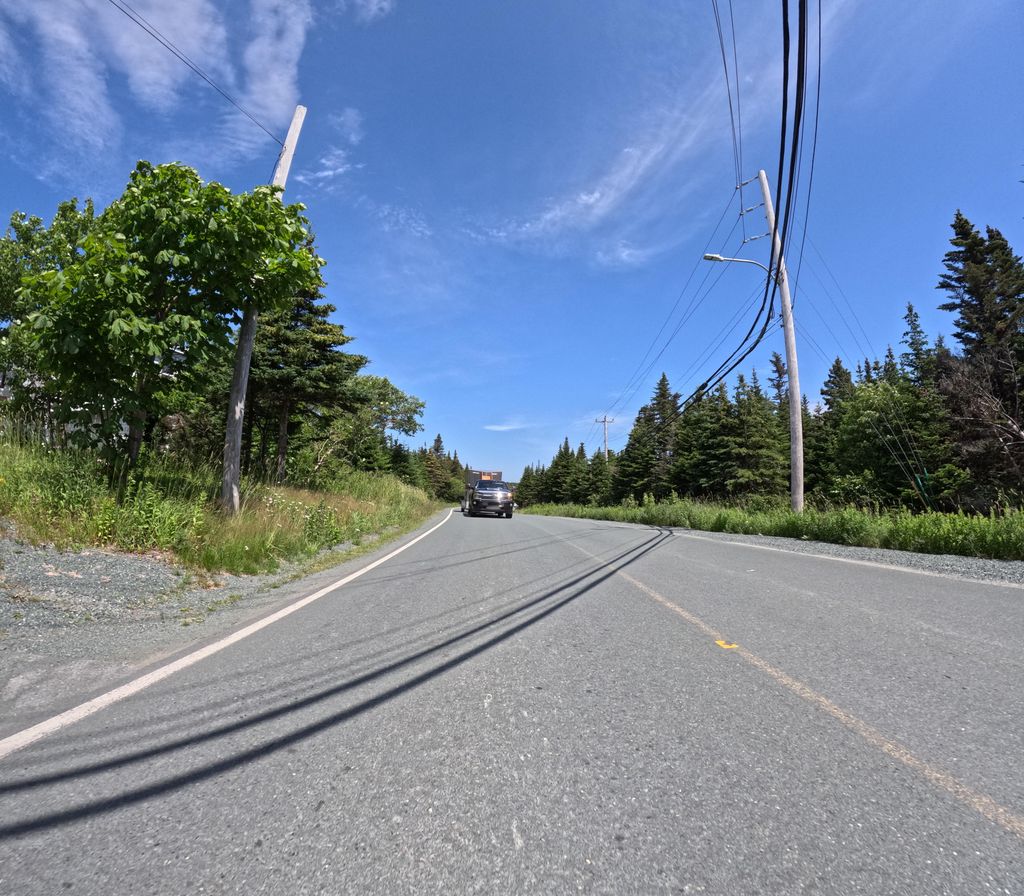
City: st_johns